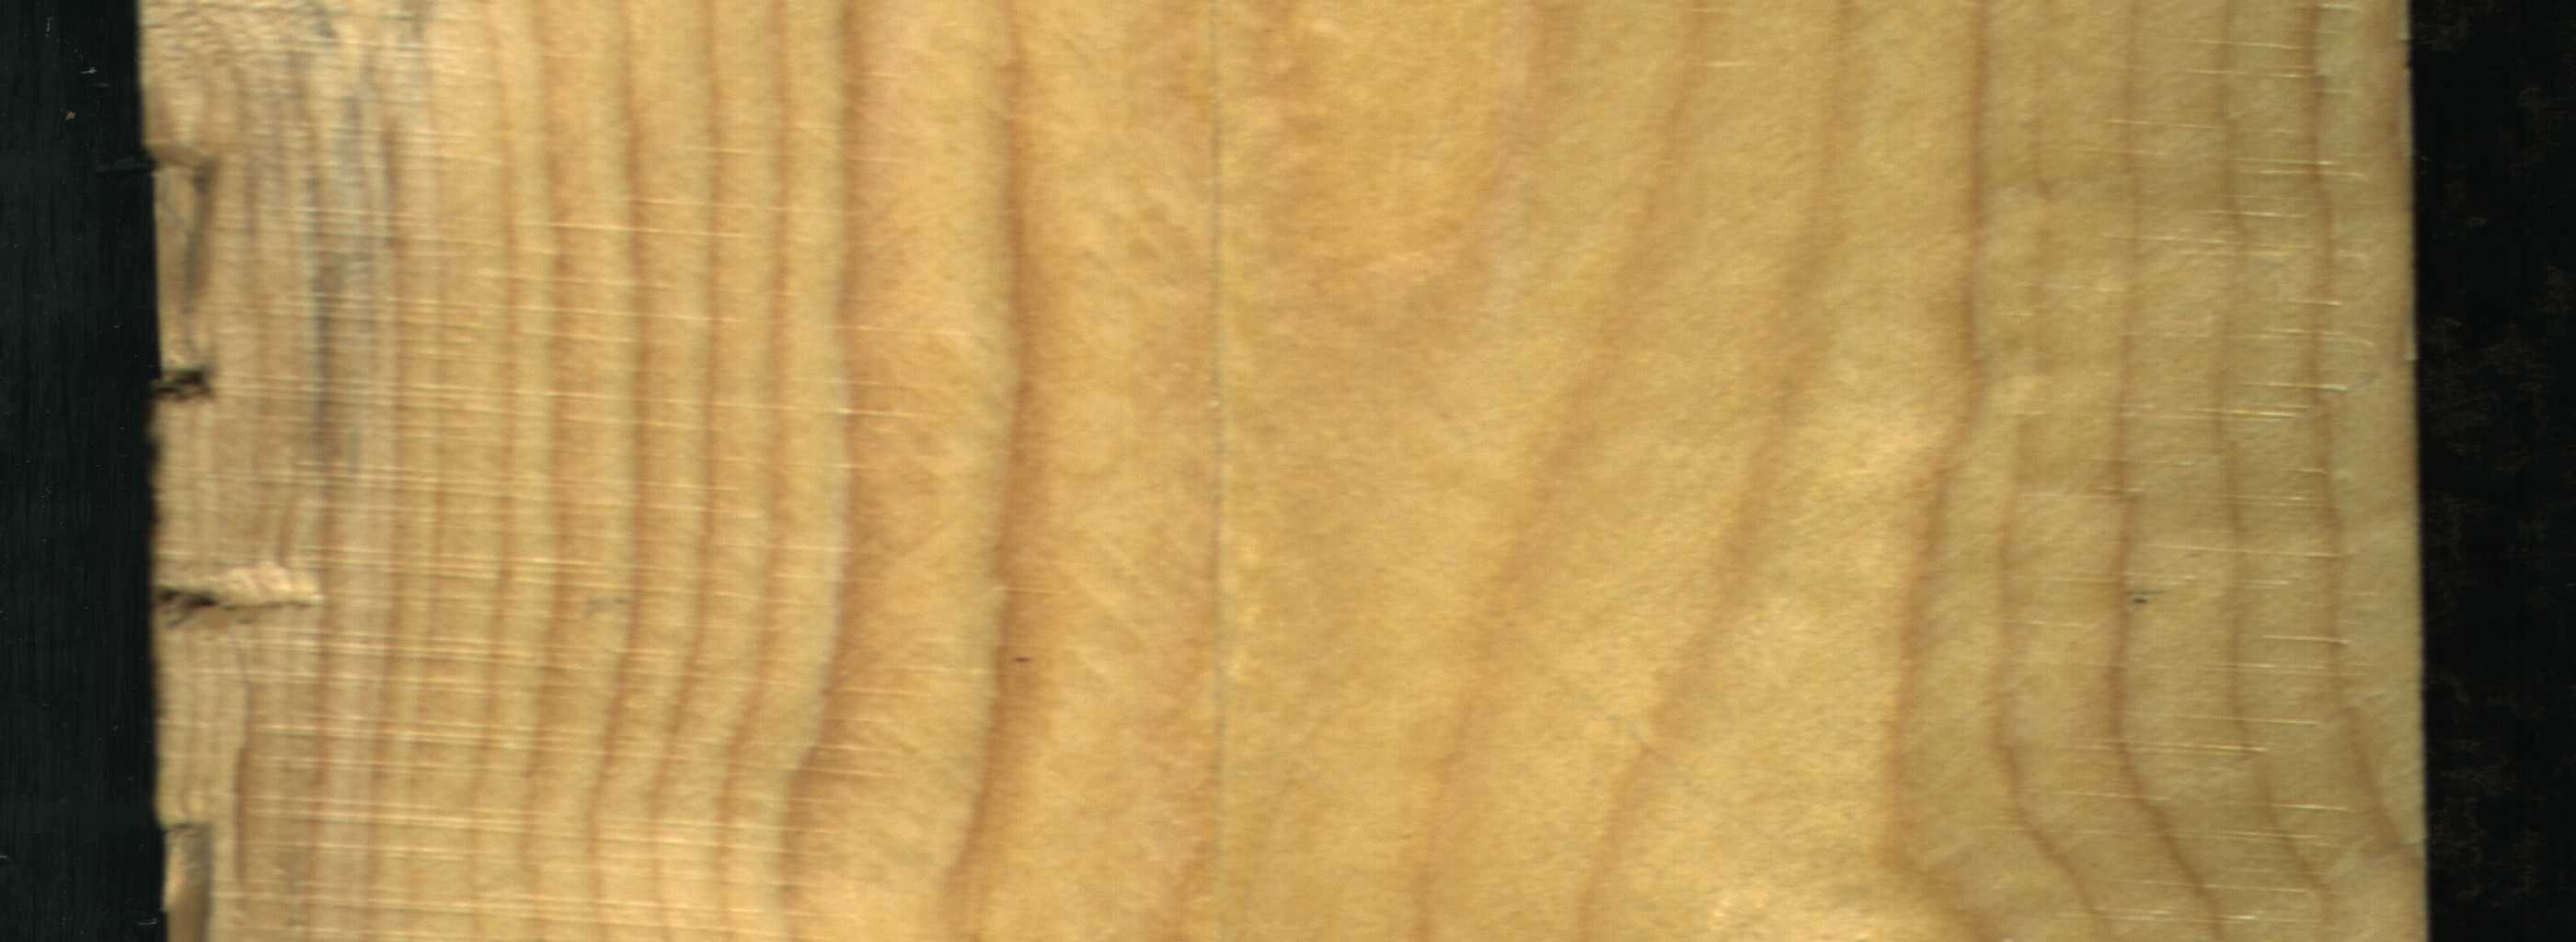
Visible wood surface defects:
Blue_Stain